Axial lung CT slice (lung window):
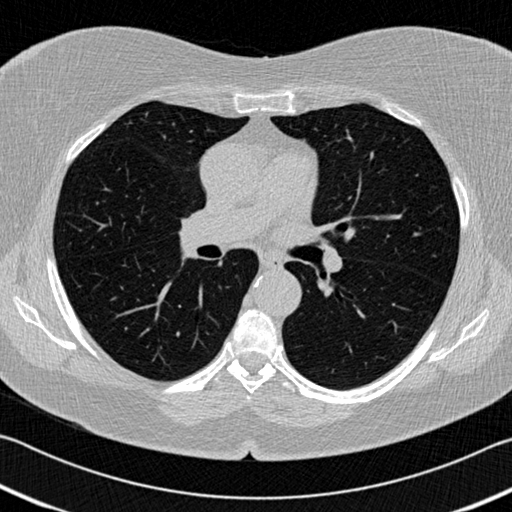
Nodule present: no